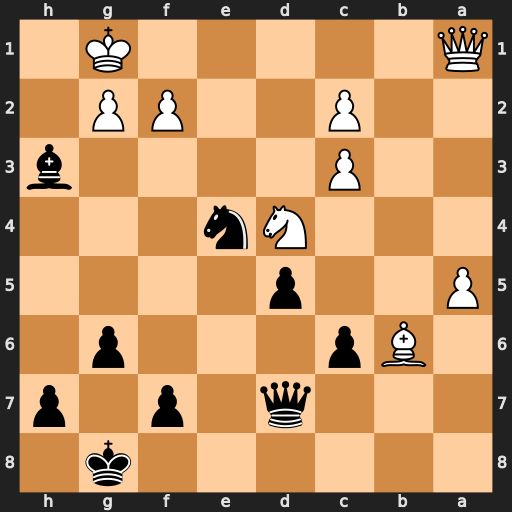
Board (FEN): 6k1/3q1p1p/1Bp3p1/P2p4/3Nn3/2P4b/2P2PP1/Q5K1
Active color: b
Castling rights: -
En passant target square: -
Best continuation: Bxg2 Kxg2 Qg4+ Kf1 Nd2+ Ke1 Qg1+ Kxd2 Qxa1